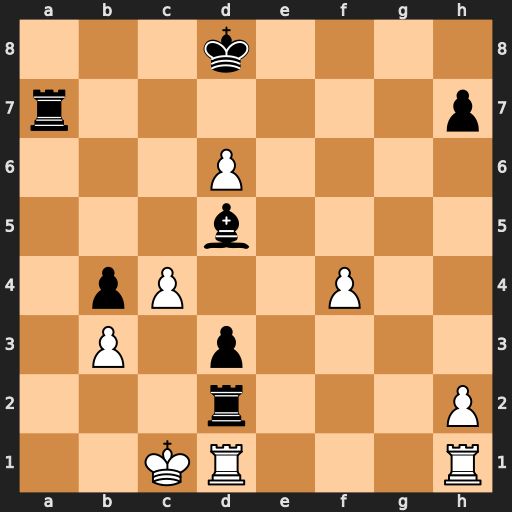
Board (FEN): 3k4/r6p/3P4/3b4/1pP2P2/1P1p4/3r3P/2KR3R
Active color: w
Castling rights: -
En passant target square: -
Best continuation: Kxd2 Bxh1 Rxh1